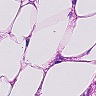
Metastatic tissue present: yes